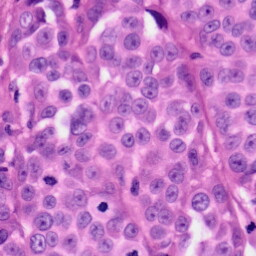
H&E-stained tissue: Skin